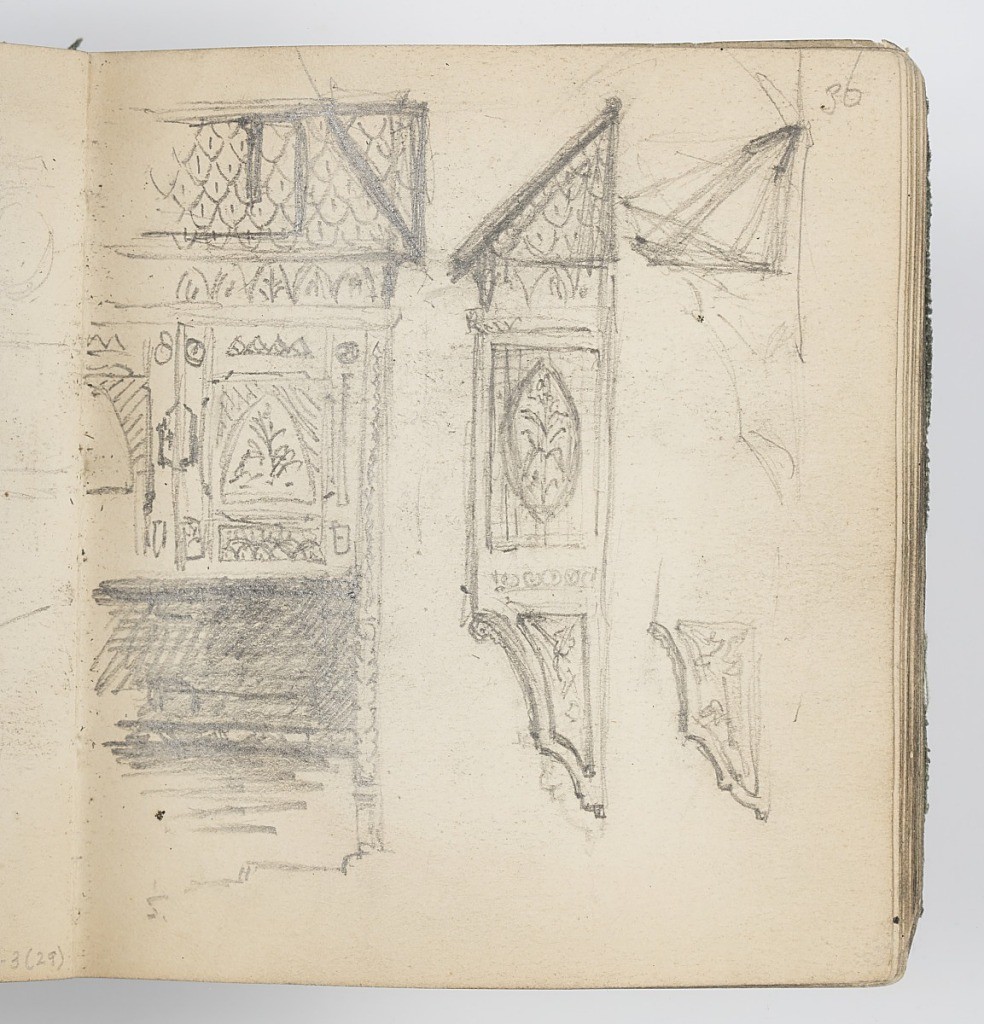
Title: Sketchbook Page: Architectural Decoration
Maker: Kenyon Cox, American, 1856–1919
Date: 1874
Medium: Graphite on paper
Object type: Sketchbook folio
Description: Recto: Sketch of foliate designs below roof of a projecting structure, like a bay window.
Verso: Study of an Italian maple leaf.